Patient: sex F, age 53
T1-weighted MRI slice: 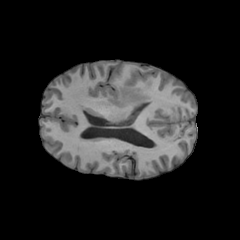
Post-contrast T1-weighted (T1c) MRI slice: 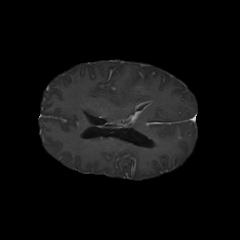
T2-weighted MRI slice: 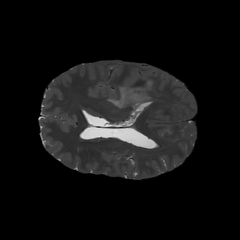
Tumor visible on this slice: yes
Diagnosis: Glioblastoma, IDH-wildtype
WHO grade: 4